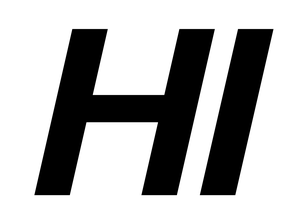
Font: InstrumentSans-Italic_Bold_Italic